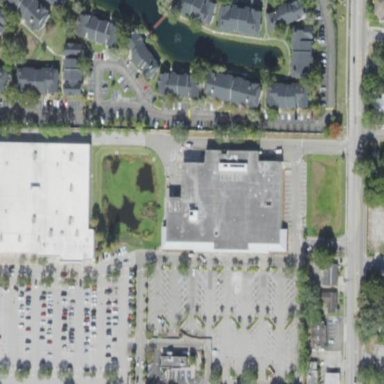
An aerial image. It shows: Supermarket located in building.